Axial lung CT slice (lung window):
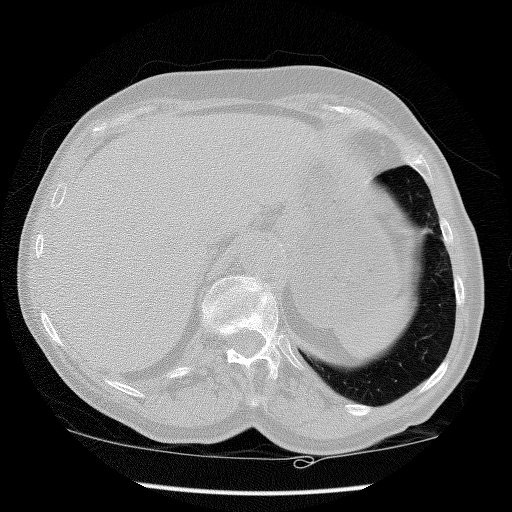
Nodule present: no